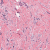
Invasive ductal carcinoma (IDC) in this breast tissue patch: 0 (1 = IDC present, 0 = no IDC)